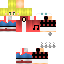
A female human skin with pale skin, wearing blonde long hair dressed in a red tshirt and red pants, featuring a closed mouth.